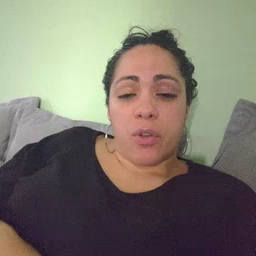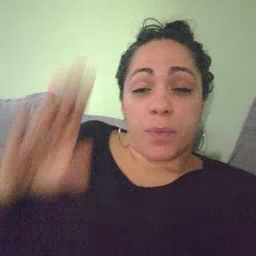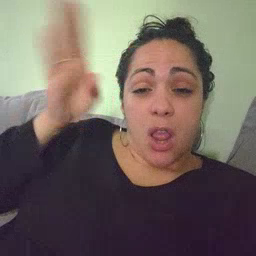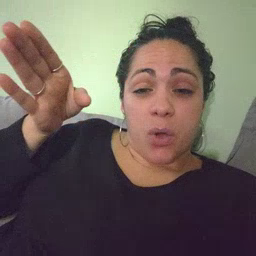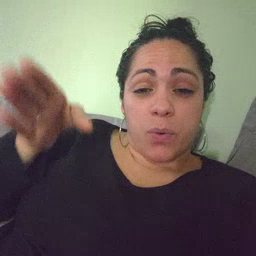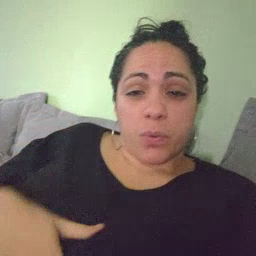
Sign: hello